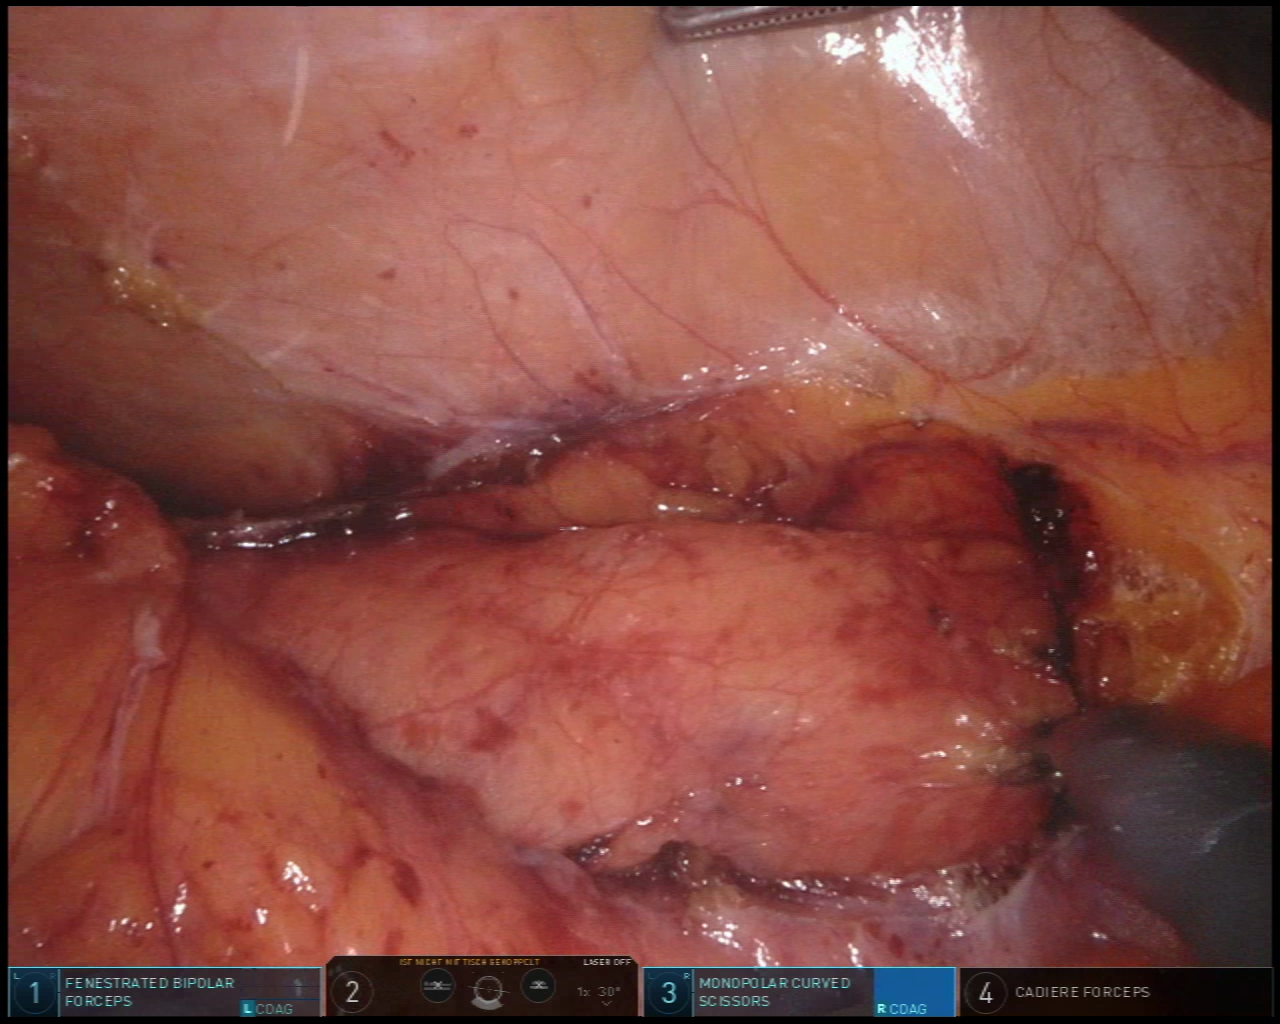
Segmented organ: abdominal_wall
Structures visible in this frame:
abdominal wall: yes
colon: no
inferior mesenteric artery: no
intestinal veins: no
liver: no
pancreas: no
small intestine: no
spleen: no
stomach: no
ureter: no
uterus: no
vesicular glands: no